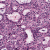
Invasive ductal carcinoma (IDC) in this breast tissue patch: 0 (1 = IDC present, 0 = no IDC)